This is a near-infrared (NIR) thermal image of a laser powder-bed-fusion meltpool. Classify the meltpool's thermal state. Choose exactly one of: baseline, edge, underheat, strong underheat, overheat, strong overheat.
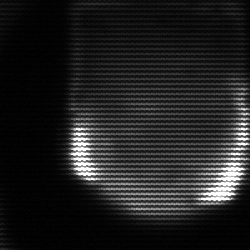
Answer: edge